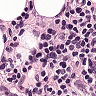
Metastatic tissue present: yes